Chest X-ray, AP view. Patient: 36 years old, sex M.
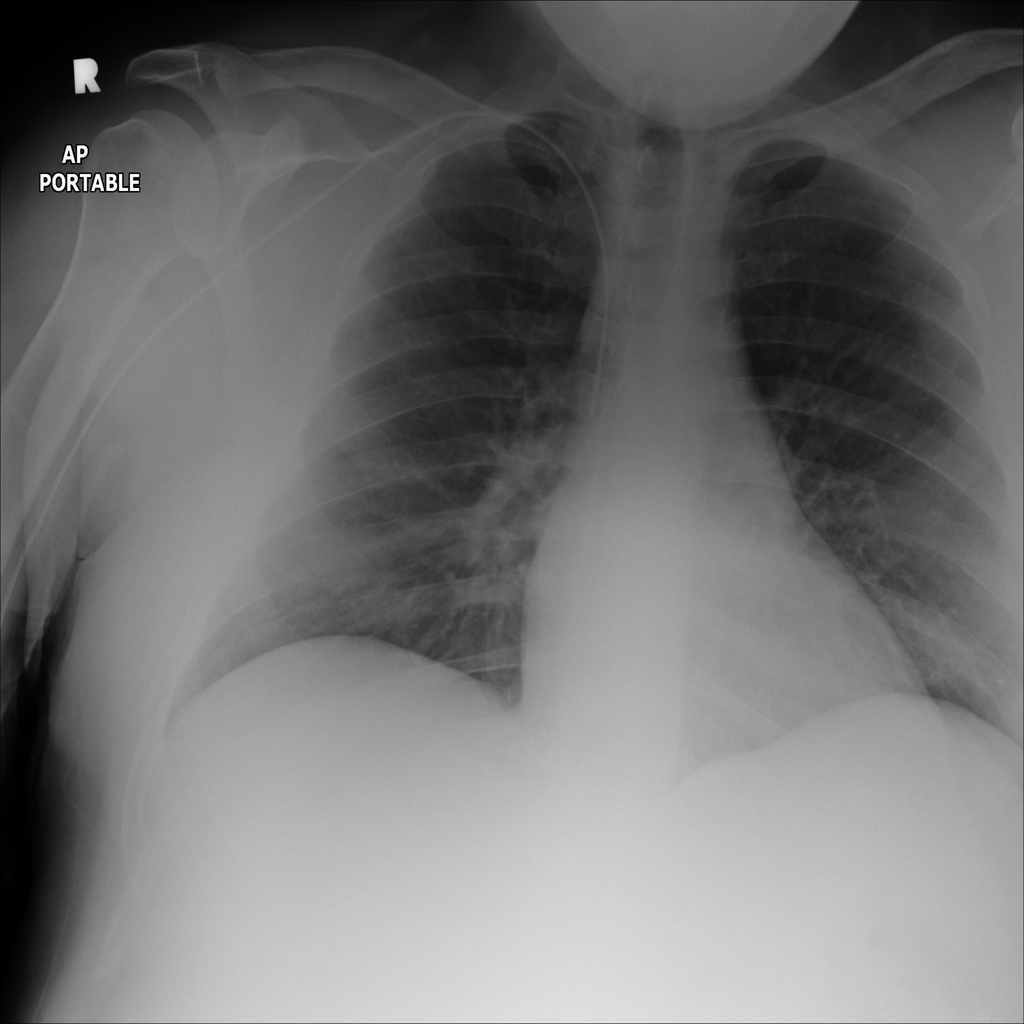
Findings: No Finding